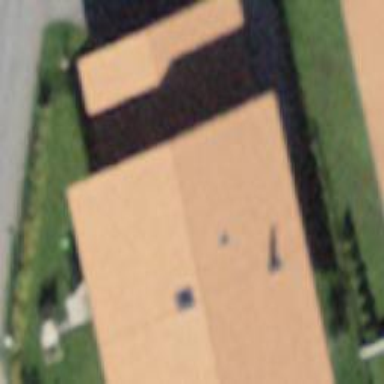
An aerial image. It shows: Detached building.